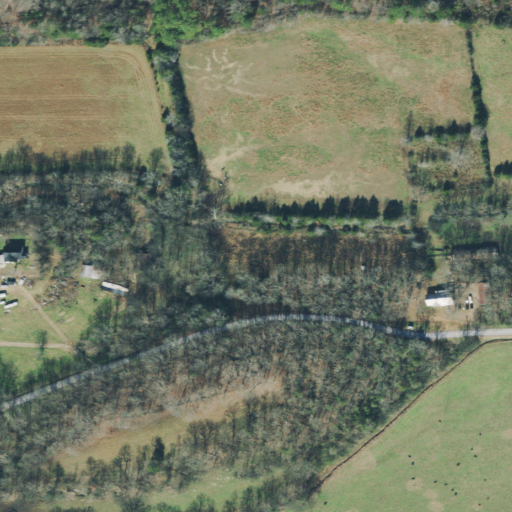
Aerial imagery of valley in Tennessee named Fudge Hollow containing pasture, deciduous forest, and open development